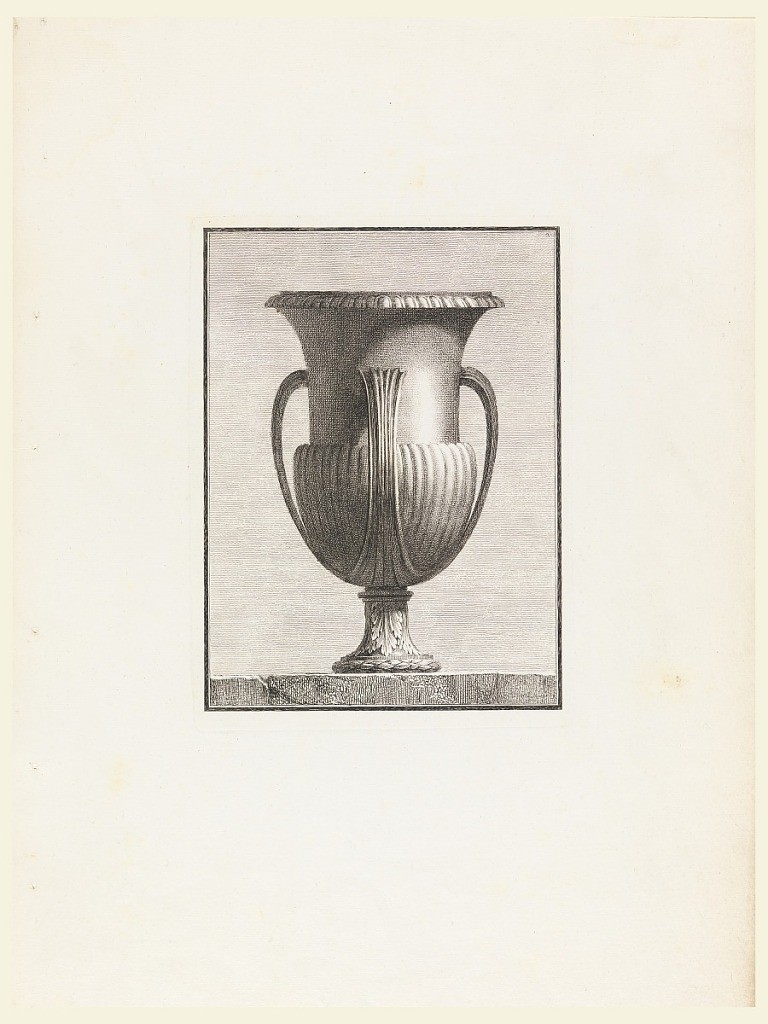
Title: Plate 3, from Suite of Vases
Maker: Benigno Bossi, Italian, 1727 – 1792
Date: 1764
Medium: Etching on white paper
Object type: Print
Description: A large vase with a wide, beaded rim. The upper half of the body has a smooth surface; the lower half, vertical ribbing, joined to a short narrow pedestal decorated with acanthus leaves and laurel. Three handles rise vertically from the bottom of the vase to curve in three-quarters of the distance to the rim.